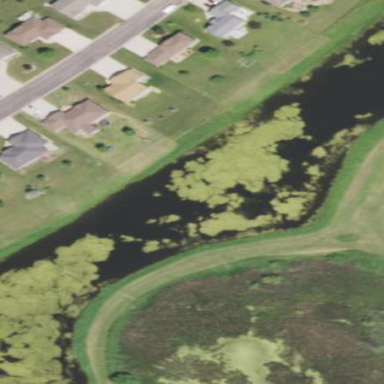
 creating natural and serene environment."